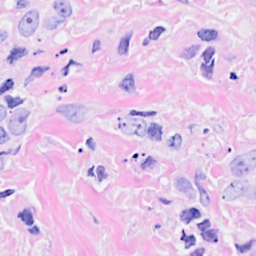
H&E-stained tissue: Breast